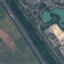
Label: Highway